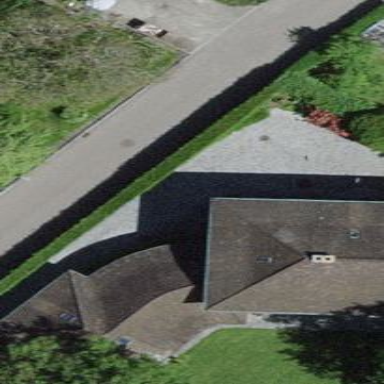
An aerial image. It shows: Simple house.